Interaction volume radius: 5 \u00c5
Interaction volume height: 35 \u00c5
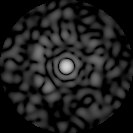
Disorder parameter: 0.8432